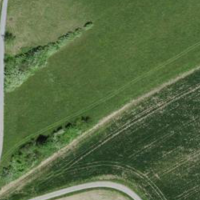
EUNIS habitat code: 25
Species observed at this site:
Rhamnus cathartica